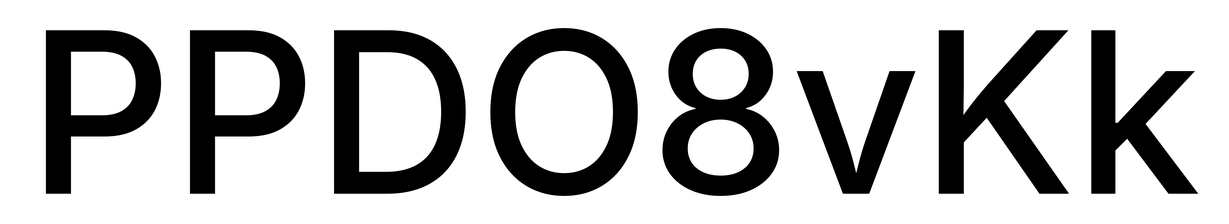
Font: Inter_Medium